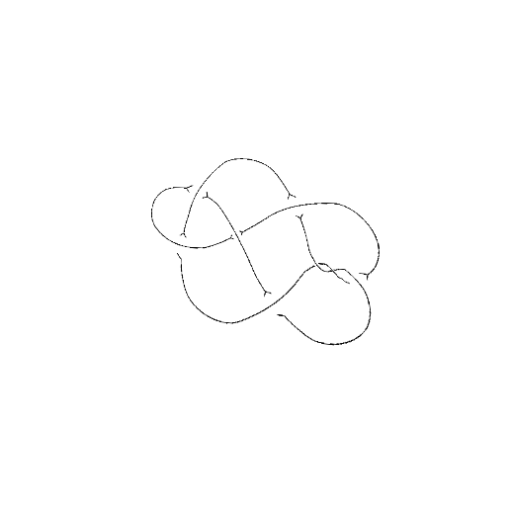
Crossing number: 8